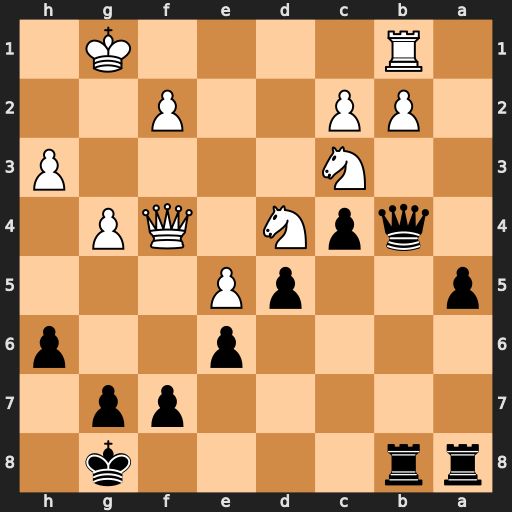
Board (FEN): rr4k1/5pp1/4p2p/p2pP3/1qpN1QP1/2N4P/1PP2P2/1R4K1
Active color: b
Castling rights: -
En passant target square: -
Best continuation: Qxc3 bxc3 Rxb1+ Kg2 a4